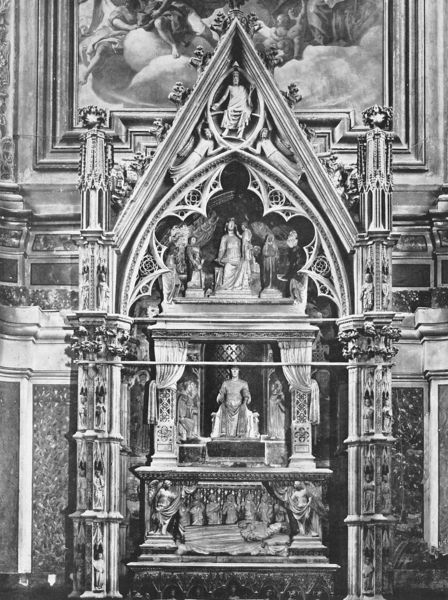
Titel: Grabmal Roberts des Weisen
Standort: Neapel (EU - I - Kampanien)
Schlagwörter: säulen, kirche, figur, bogen, figuren, ornamente, bögen, altar, hochaltar, christus, jesus, maria, grabmal